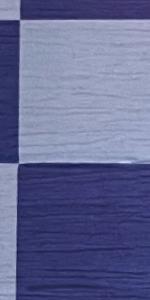
Label: Empty